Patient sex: M
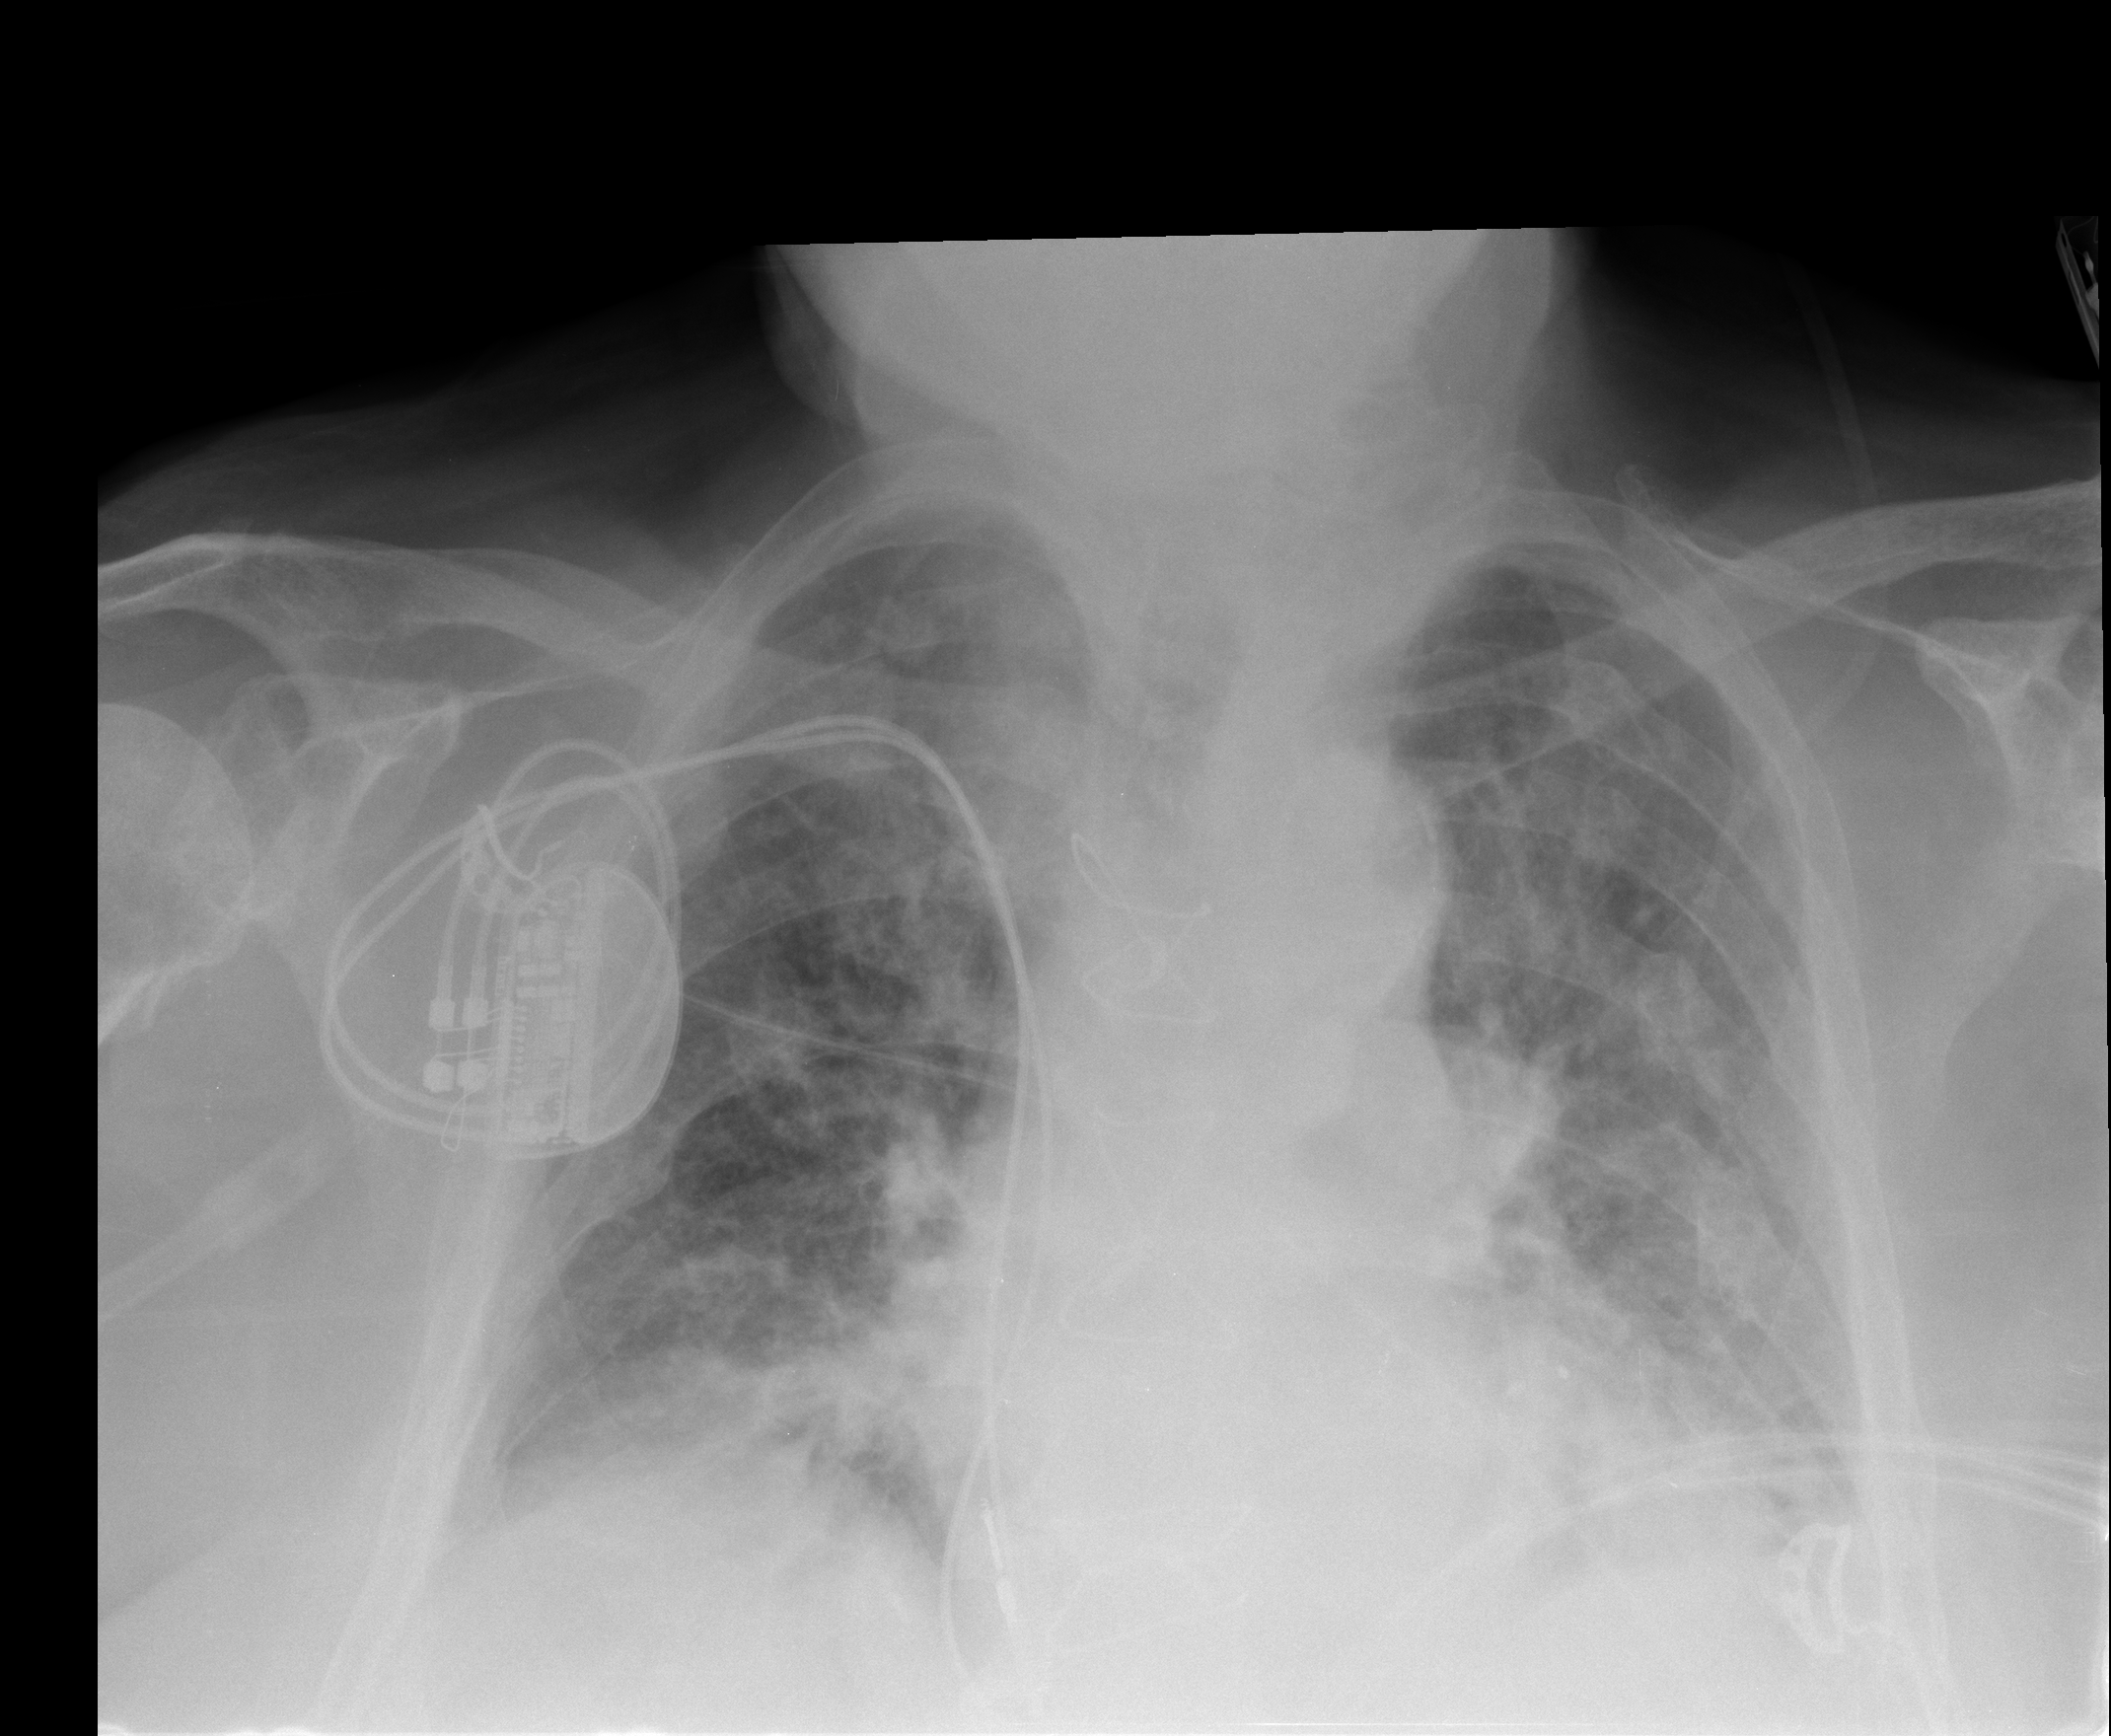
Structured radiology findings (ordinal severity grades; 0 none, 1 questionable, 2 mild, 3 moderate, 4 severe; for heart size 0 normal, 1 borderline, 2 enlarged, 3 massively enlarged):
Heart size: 2
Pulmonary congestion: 2
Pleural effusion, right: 0
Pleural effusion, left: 2
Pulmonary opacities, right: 3
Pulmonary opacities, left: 3
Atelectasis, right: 1
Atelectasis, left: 2